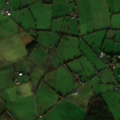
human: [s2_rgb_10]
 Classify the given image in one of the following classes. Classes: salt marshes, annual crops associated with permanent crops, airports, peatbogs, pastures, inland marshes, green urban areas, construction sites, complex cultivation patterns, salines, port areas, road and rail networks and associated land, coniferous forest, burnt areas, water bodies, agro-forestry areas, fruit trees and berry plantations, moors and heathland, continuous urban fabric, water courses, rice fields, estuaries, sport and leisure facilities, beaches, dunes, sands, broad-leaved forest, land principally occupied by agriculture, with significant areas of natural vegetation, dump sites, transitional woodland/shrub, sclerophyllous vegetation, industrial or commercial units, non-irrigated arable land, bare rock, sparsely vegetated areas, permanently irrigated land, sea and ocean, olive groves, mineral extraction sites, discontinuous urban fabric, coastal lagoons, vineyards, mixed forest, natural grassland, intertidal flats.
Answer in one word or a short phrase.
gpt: non-irrigated arable land, pastures